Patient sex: M
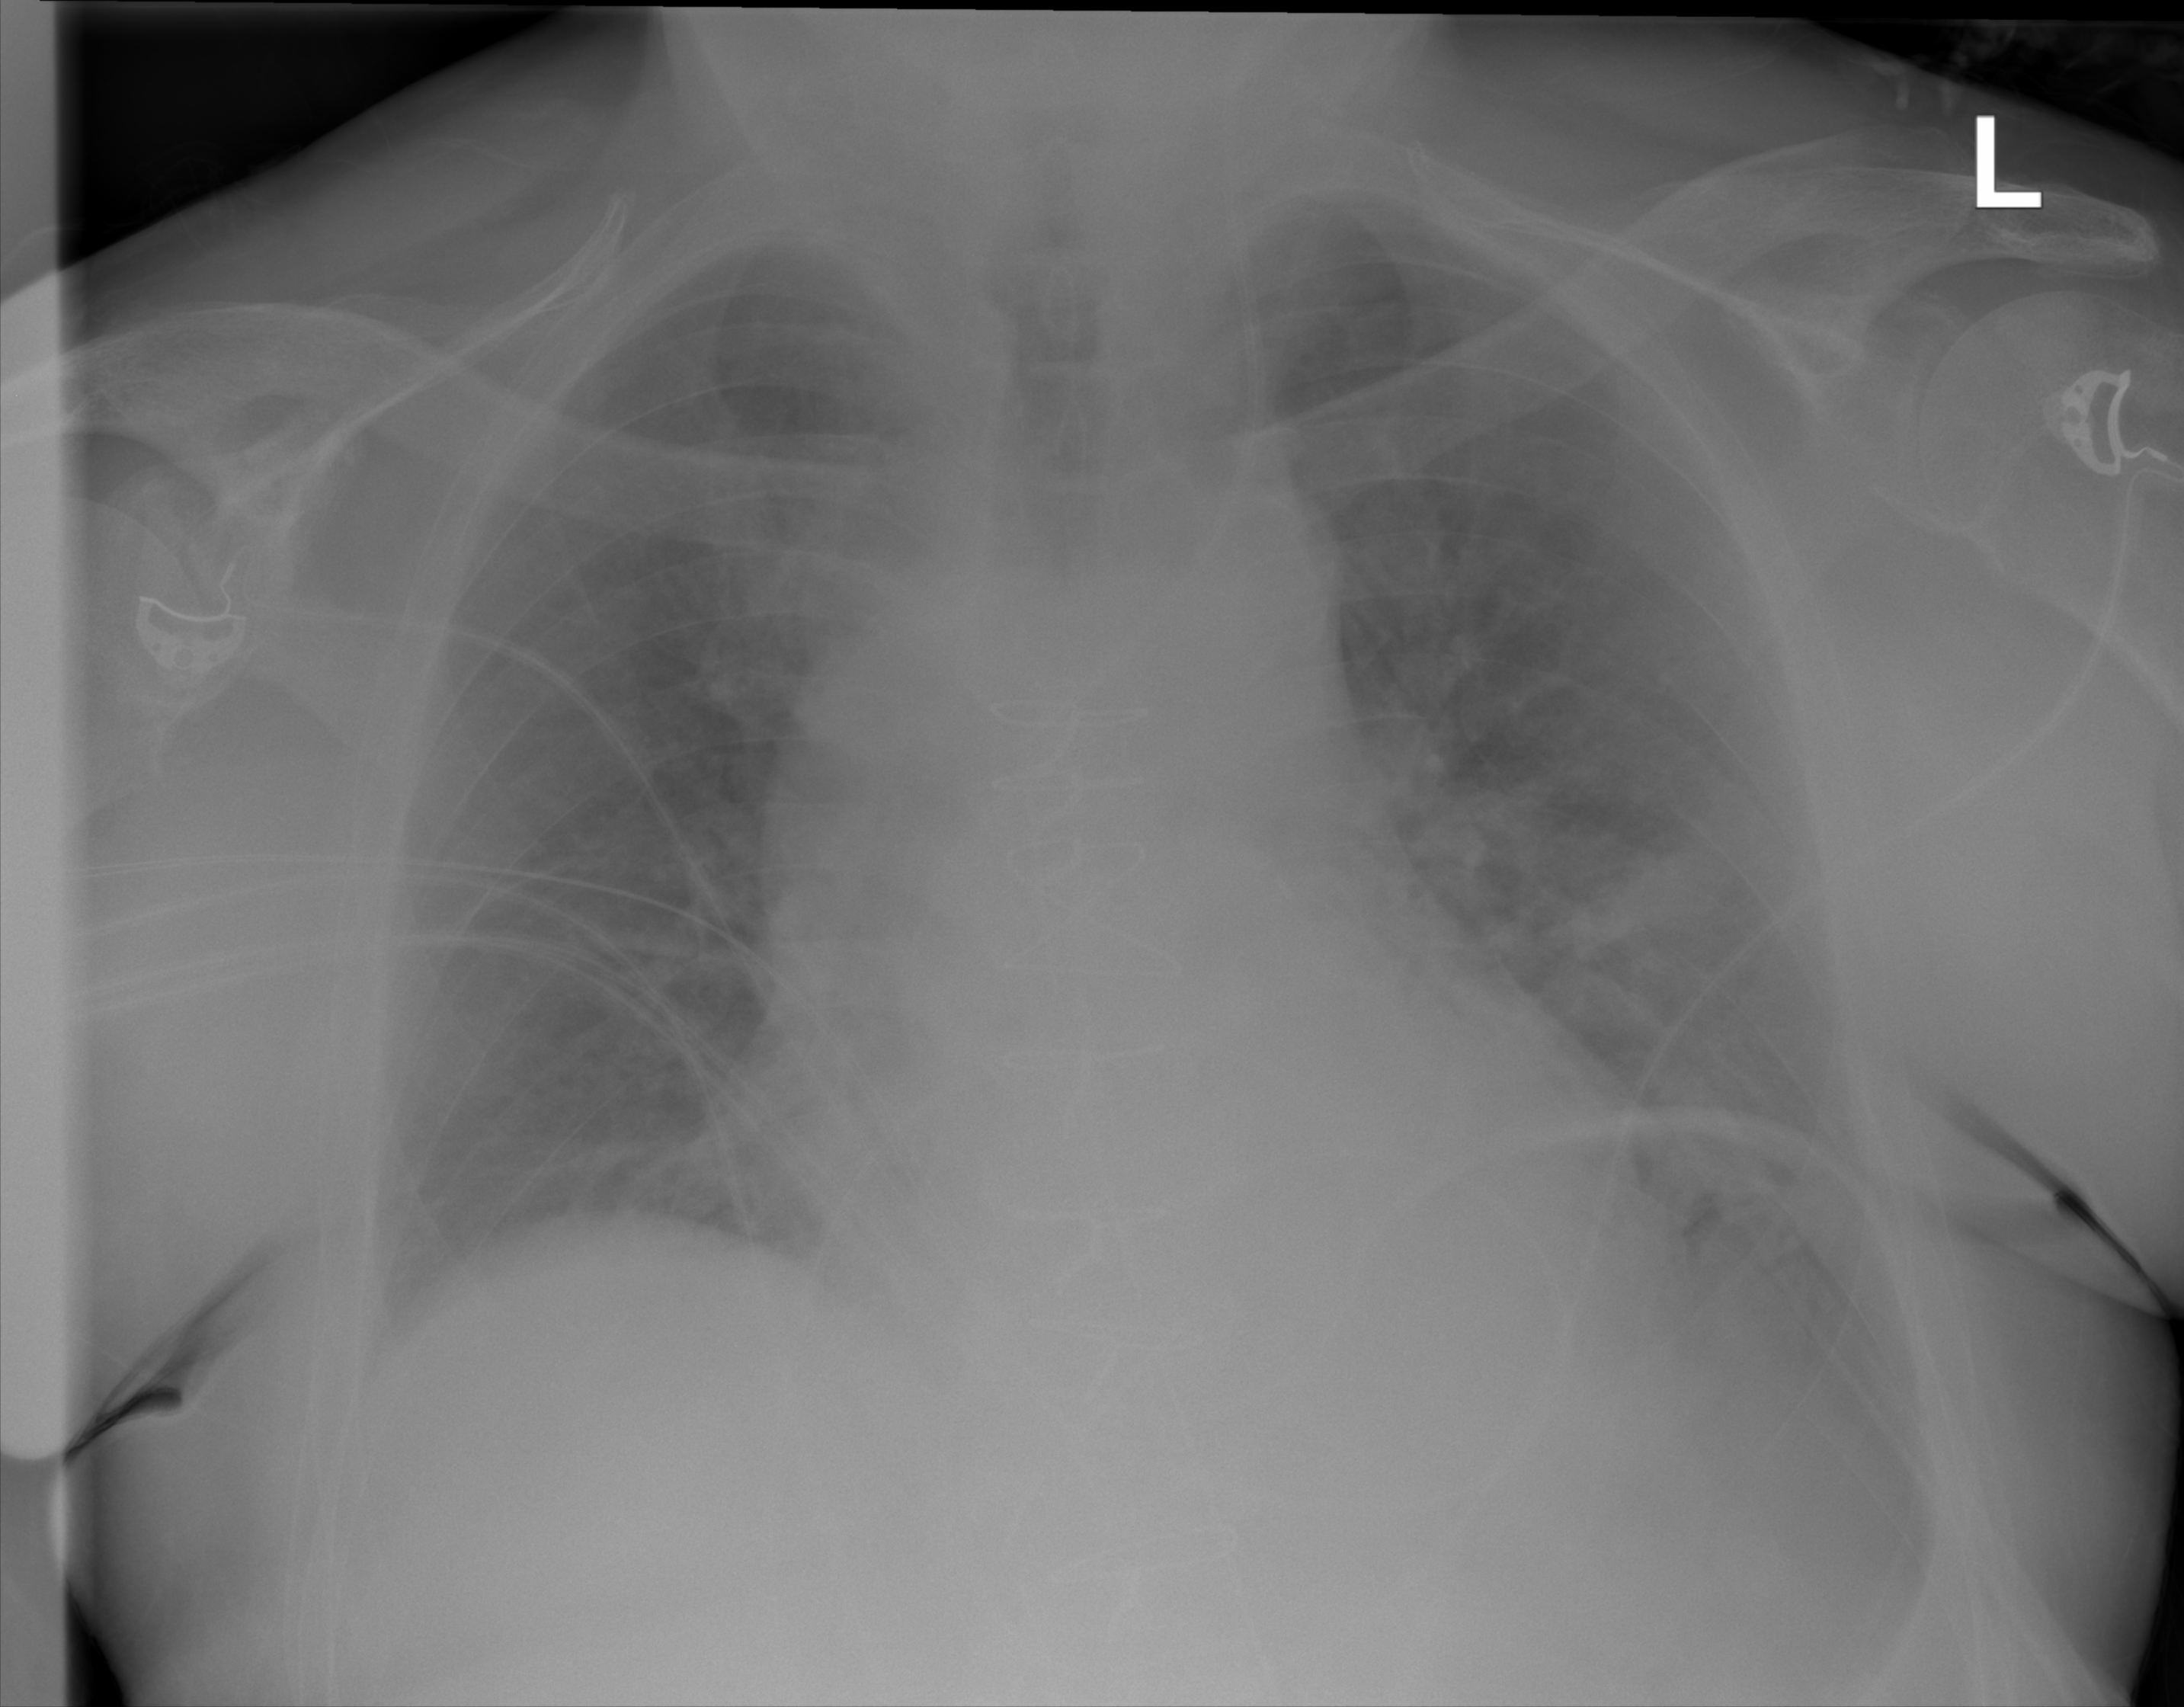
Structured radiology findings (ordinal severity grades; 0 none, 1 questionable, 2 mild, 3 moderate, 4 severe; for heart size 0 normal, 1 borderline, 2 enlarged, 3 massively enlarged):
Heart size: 0
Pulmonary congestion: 3
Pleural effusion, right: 2
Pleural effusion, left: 0
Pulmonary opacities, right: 0
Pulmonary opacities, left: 2
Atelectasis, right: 2
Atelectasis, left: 2